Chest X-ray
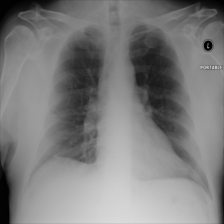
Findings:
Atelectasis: negative
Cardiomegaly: negative
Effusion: negative
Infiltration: negative
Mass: negative
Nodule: negative
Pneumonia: negative
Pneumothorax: negative
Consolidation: negative
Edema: negative
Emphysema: negative
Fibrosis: negative
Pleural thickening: negative
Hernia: negative